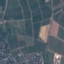
Land use / land cover: PermanentCrop